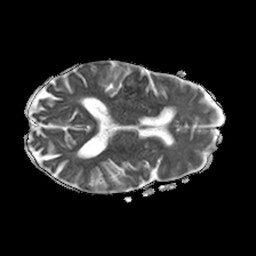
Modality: ADC
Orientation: axial
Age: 71
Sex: female
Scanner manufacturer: philips
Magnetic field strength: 1.5 T
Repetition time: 4.6 s
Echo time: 0.0745 s